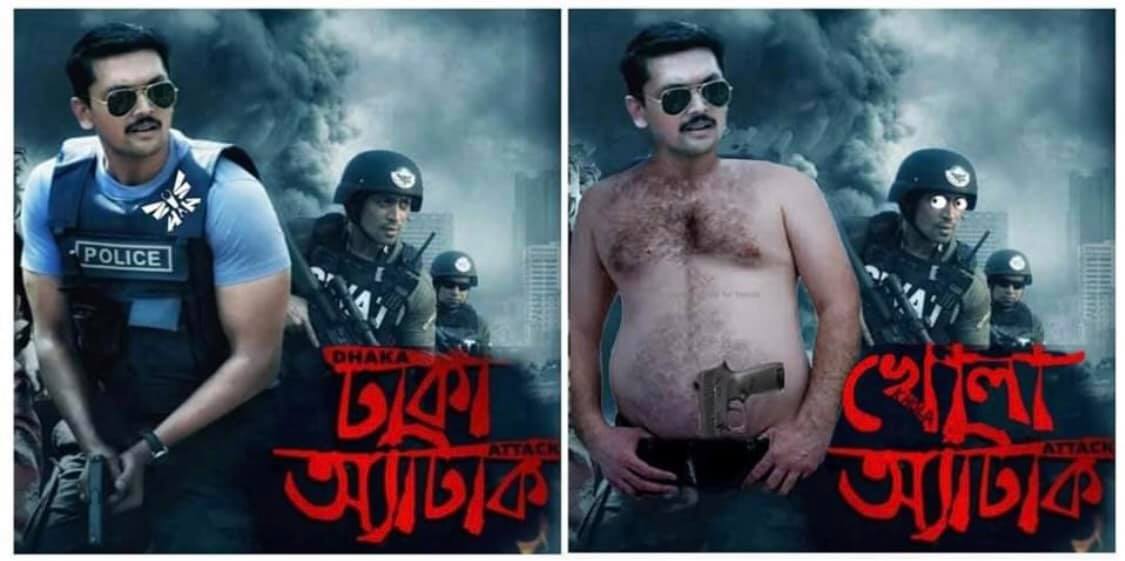
Text: ঢাকা অ্যাটাক    খোলা অ্যাটাক
Label: Hate
Hate category: Personal Offence
Targeted group: Individual